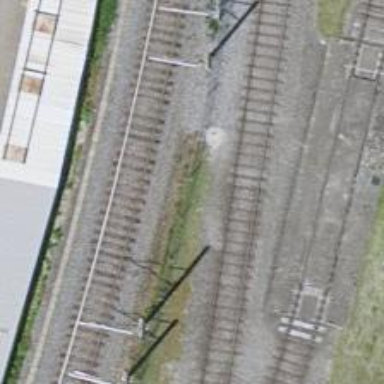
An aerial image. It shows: Single railway spur track.